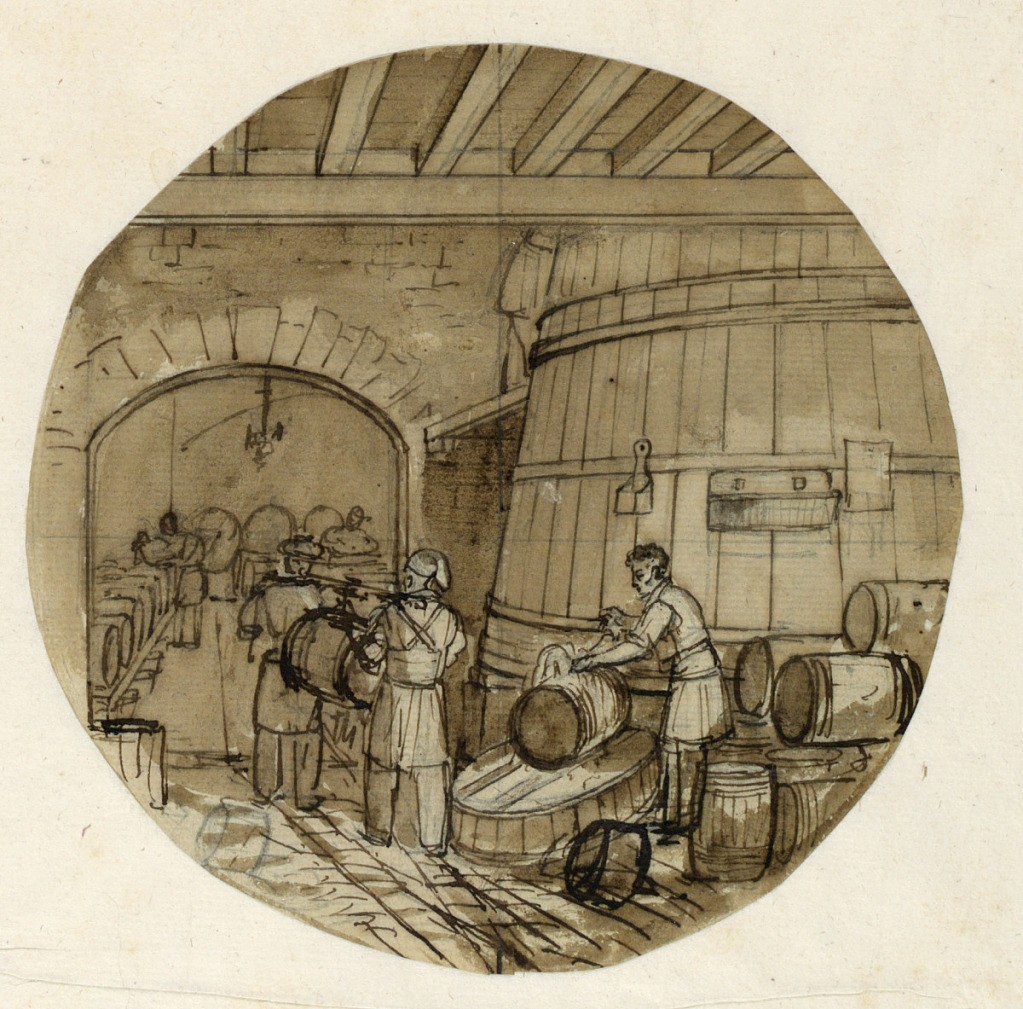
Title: Design for a Porcelain Plate, Brewery Interior for the Sevres Industrial Arts Service
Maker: Jean Charles Develly, French, 1783 - 1849
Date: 1831–44
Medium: Pen and brown ink, brush and brown wash, white gouache, graphite on cream laid paper, lined
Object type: Drawing
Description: Design for a painted porcelain plate, probably for the Service Agronomique. Scene in a wine cellar.  A man, right foreground, appears to be filling a barrel from a large vat of wine in the right middleground.  He then passes the barrel along to workers who store the barrels in a connecting room viewed through a door in the right background.